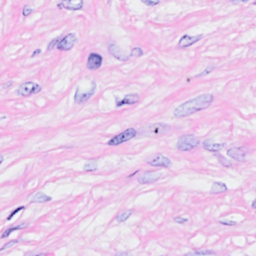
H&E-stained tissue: Breast